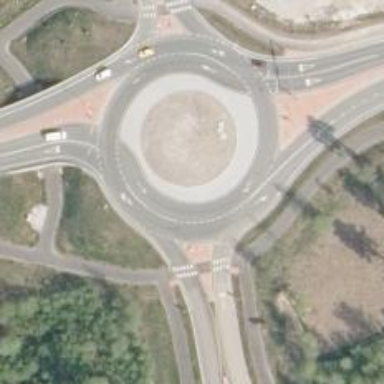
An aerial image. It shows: Secondary road around roundabout.